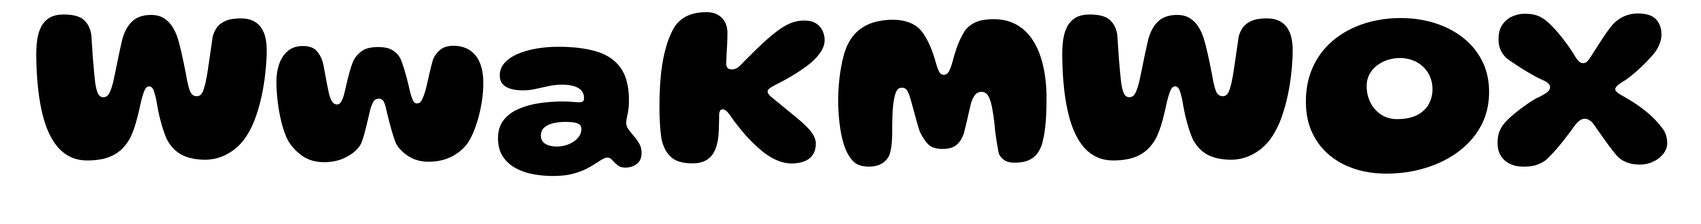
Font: Gluten_Bold